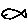
Label: fish